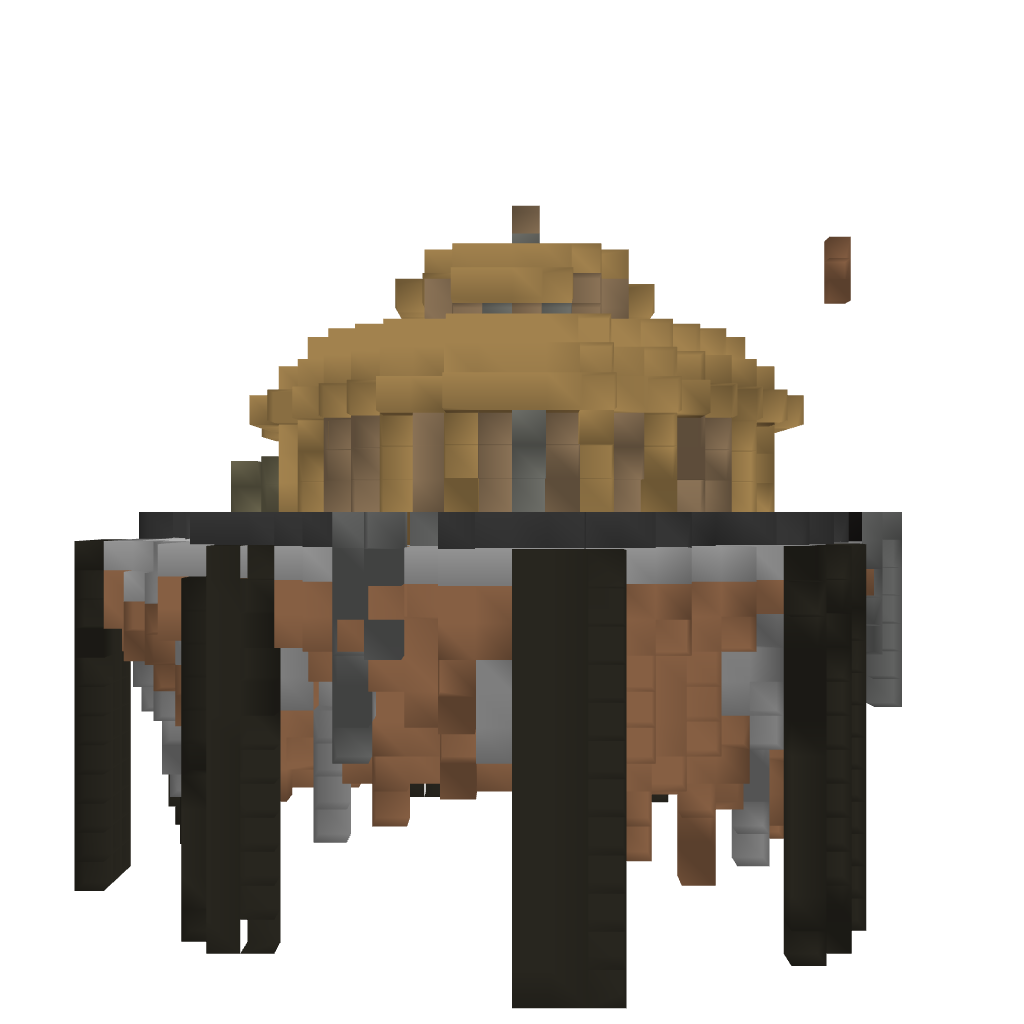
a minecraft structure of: Floating Island Jungle House